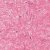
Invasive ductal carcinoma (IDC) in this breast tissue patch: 0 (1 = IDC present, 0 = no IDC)